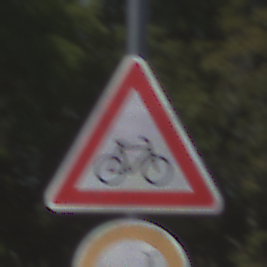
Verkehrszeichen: RadverkehrLinks
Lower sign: VerbotUeberholenEinspurigeFahrzeuge
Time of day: Midday
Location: Outdoor (Nature)
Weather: Clear
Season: NotSpecified
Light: Natural